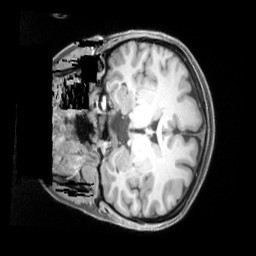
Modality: T1w
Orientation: coronal